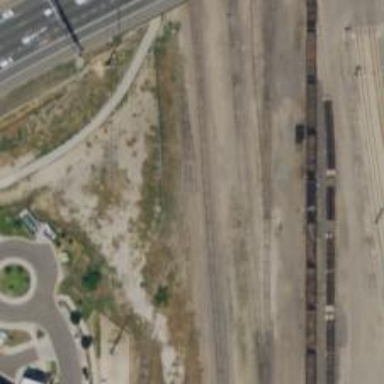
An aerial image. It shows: Disused railway.